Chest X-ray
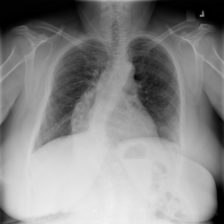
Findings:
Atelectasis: negative
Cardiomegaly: negative
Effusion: negative
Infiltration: negative
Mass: negative
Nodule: negative
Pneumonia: negative
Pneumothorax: negative
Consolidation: negative
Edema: negative
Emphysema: negative
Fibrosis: negative
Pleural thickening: negative
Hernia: negative